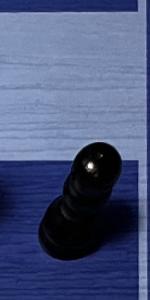
Label: Pawn_Black